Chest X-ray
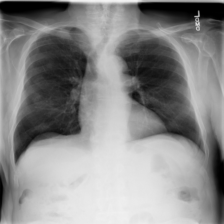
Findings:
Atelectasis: negative
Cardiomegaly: negative
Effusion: negative
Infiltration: negative
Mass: positive
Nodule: negative
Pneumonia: negative
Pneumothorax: negative
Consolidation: negative
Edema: negative
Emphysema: negative
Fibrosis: negative
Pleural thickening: negative
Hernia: negative